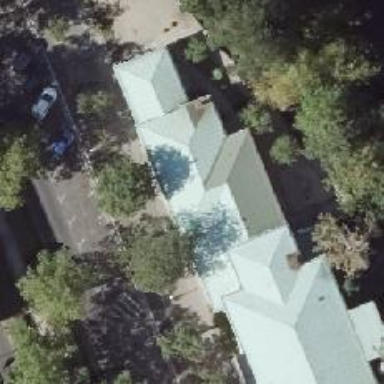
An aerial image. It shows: Kindergarten.